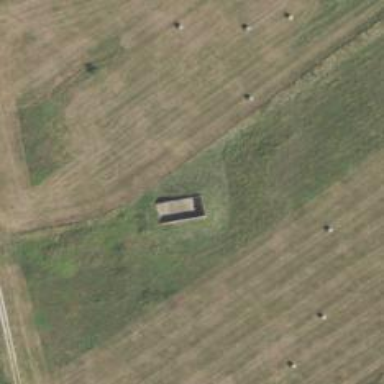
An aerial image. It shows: Military bunker for protection and defense.